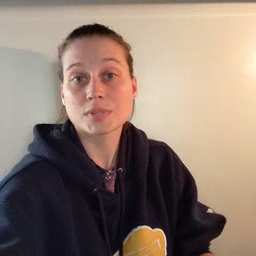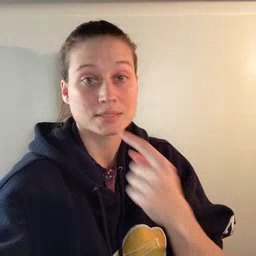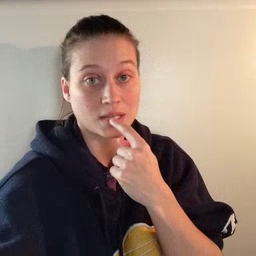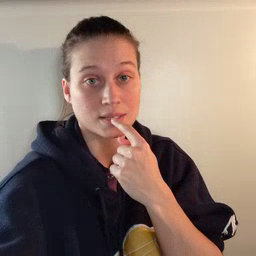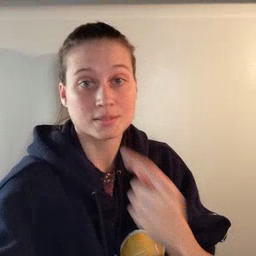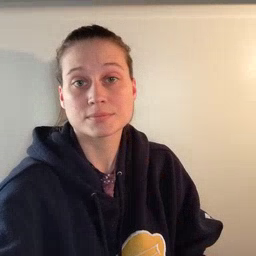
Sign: tongue